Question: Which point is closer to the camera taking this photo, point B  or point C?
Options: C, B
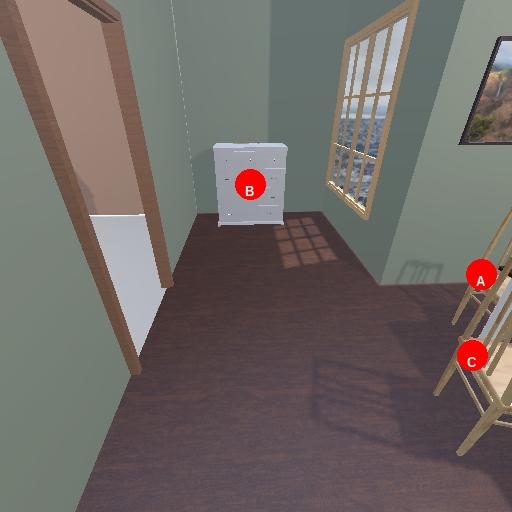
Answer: C